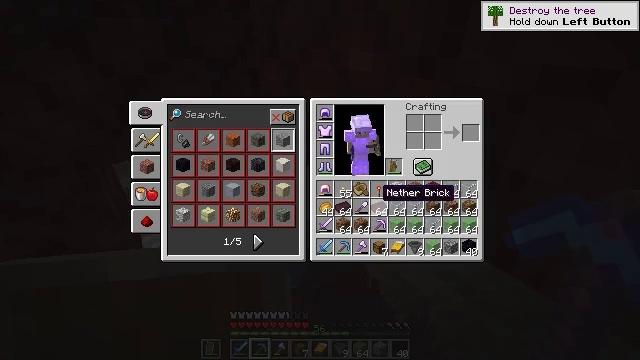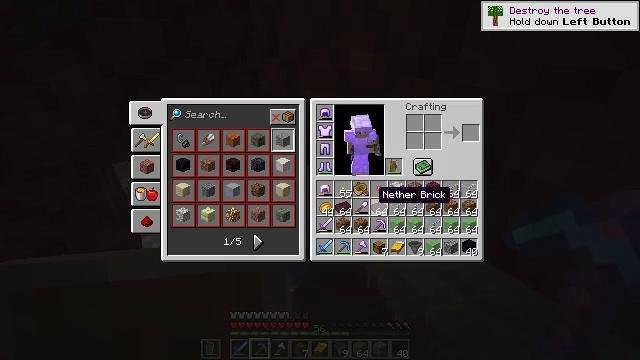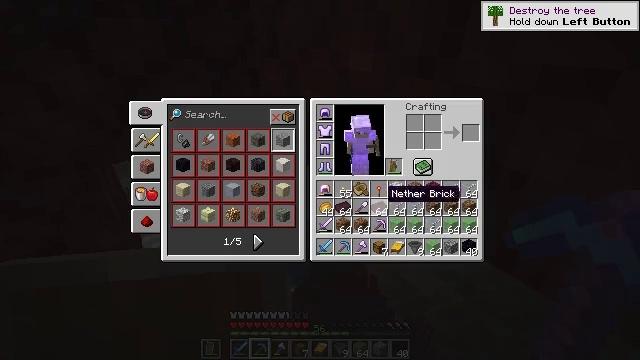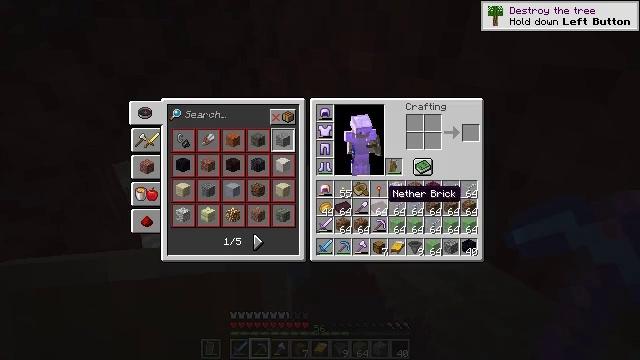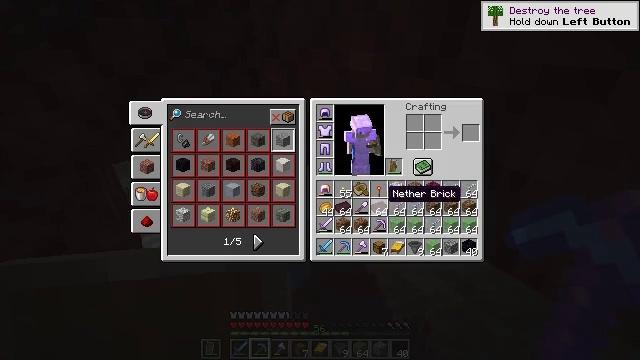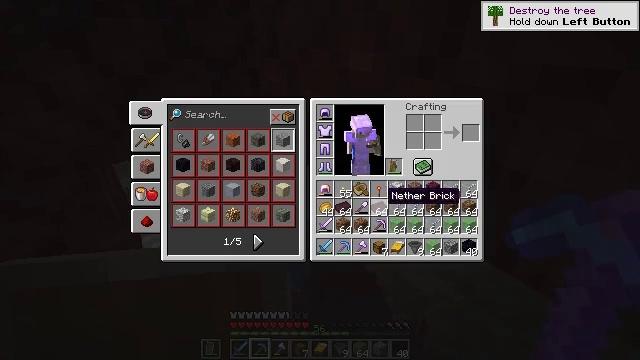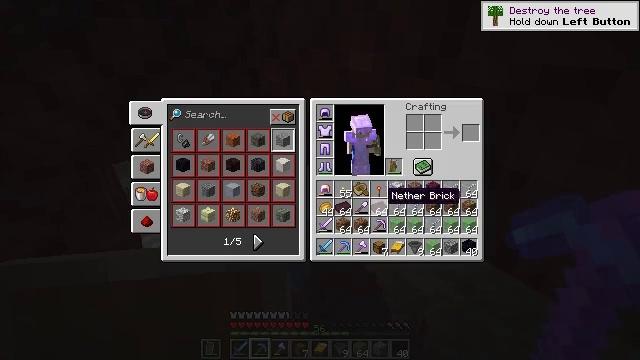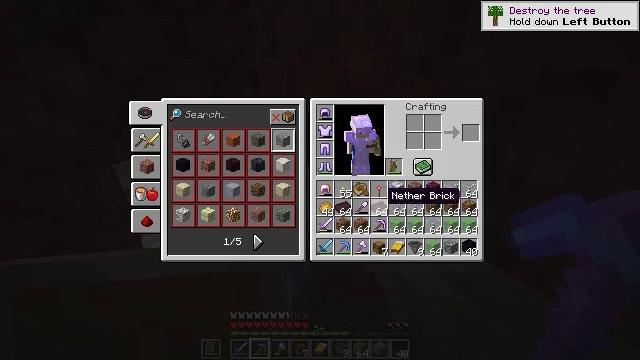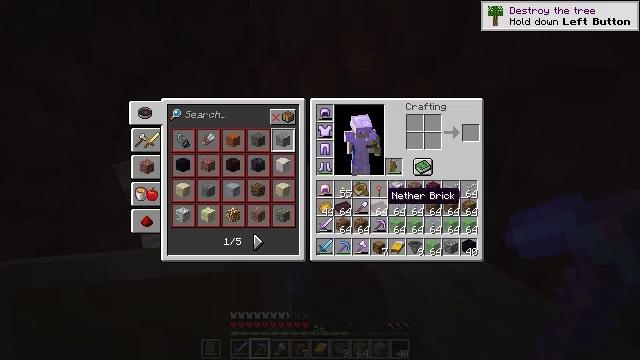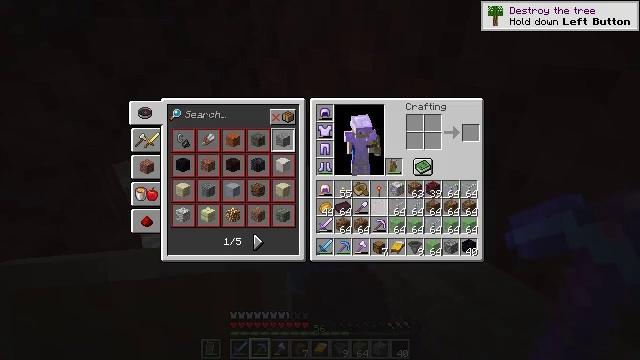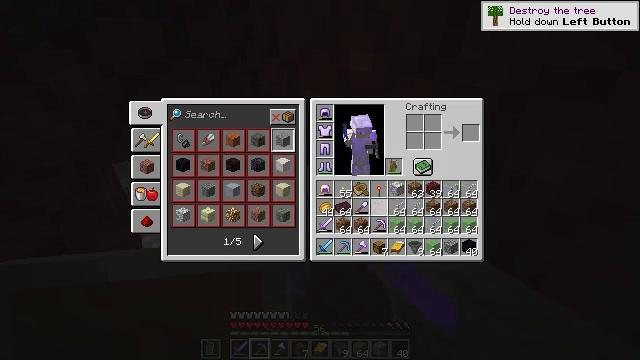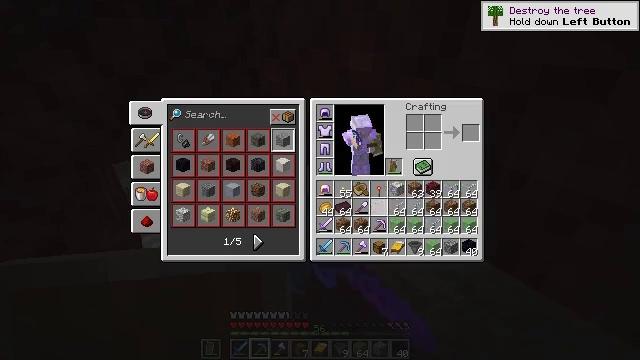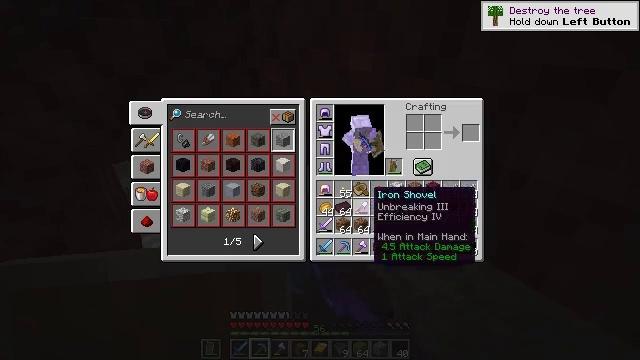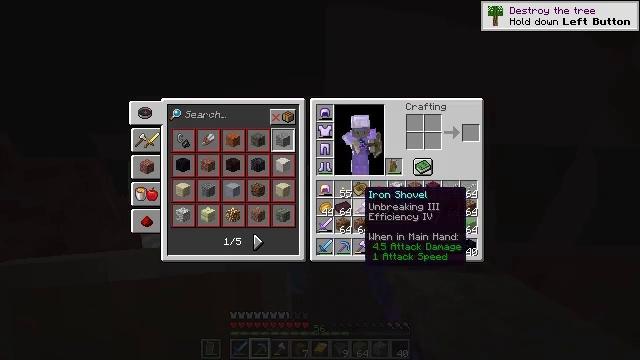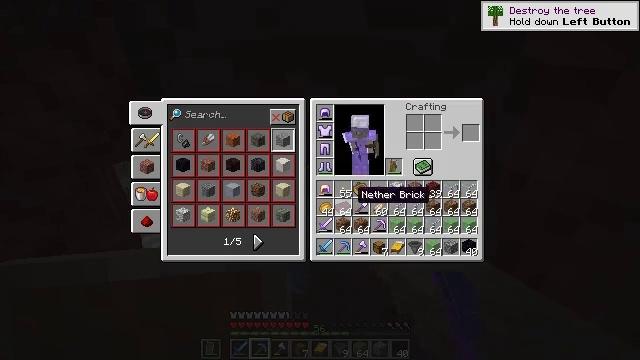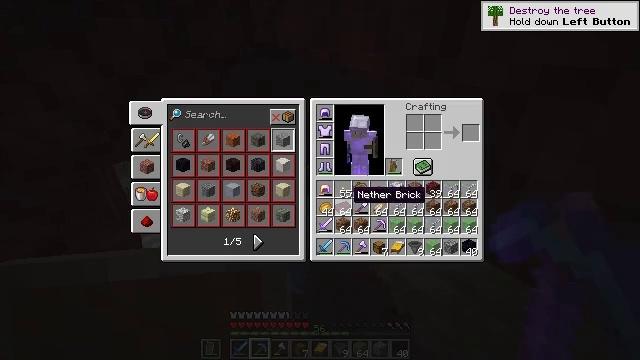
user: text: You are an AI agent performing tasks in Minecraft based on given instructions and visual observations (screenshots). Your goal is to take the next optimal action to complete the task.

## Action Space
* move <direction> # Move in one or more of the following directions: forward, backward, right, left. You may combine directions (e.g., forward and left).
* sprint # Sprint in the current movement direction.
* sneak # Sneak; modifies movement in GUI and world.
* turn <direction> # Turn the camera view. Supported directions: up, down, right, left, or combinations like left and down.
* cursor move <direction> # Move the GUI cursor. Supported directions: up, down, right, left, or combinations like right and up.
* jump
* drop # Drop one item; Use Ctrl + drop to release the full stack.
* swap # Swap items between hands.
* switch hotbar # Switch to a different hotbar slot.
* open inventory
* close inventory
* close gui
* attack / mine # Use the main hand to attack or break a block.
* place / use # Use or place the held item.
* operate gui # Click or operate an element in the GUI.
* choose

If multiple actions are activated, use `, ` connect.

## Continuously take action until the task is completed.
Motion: motion action
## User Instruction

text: Drop a nether brick.
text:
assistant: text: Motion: sprint
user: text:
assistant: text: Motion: sprint, cursor move right
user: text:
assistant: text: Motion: sprint
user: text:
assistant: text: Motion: sprint
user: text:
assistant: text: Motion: sprint
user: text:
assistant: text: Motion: sprint
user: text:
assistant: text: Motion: sprint
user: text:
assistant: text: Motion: sprint
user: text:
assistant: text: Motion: sprint, drop
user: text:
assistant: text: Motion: sprint, drop
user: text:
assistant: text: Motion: sprint, drop
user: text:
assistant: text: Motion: sprint, cursor move left
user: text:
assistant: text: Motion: sprint, cursor move left
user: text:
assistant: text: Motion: sprint, cursor move left
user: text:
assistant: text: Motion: sprint
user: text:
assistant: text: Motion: sprint
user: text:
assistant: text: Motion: sprint
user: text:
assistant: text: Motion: sprint
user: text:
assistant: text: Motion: sprint, drop
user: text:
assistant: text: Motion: sprint, drop
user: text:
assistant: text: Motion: sprint
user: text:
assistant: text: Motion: sprint, cursor move right
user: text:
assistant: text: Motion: sprint, cursor move right
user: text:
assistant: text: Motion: sprint